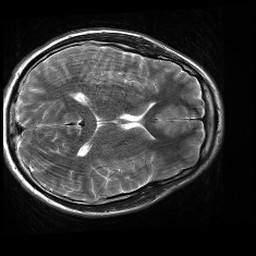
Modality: T2w
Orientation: axial
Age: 22
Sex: male
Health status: healthy
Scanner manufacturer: siemens
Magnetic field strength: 3 T
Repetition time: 4.01 s
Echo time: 0.116 s